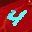
Label: 4